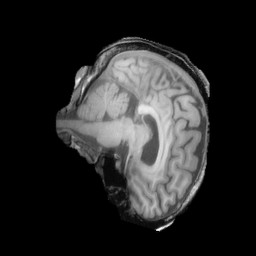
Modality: T1w
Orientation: sagittal
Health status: ill
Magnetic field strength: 3 T